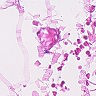
Metastatic tissue present: no